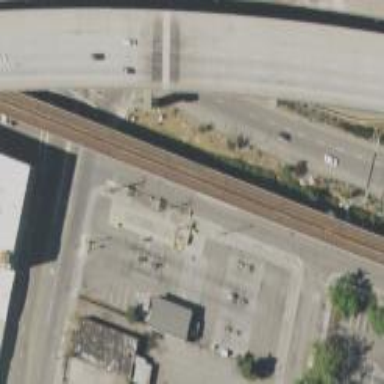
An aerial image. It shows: Weighbridge facility.